Question: I'm working on an Angular.js page and making changes to an html 'partial'. Refreshing the page causes Firefox to correctly re-request the main html page from the server, but subsequent 'partial' templates that are rendered client-side are never re-requested and instead grabbed from the BFCache, so changes to those files aren't detected.
Screenshot from Firebug:

I can confirm via the development server (Django) that those partials are never requested.
I've tried every kind of refresh, including the <URL> extension.
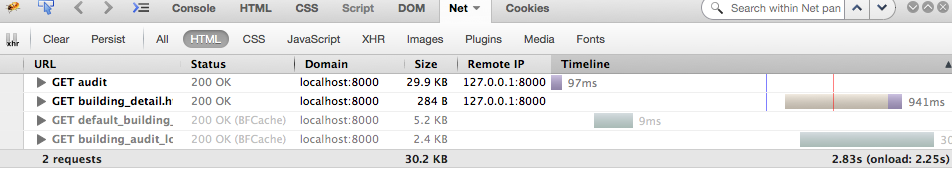
Answer: These are less than ideal, but two options appear to address the problem.
One is the <URL> addon, which can be configured to clear disk and memory cache and reload the current tab. I'm not sure if this clears the cache completely or just for the current tab's domain, but it's probably the entire cache.
The other is to disable the browser cache in firebug:
I'm not sure if this simply disables the cache for the current page, current domain, or everywhere.
It'd still be nice to have a 'Reload this page and everything referenced by this page' option.